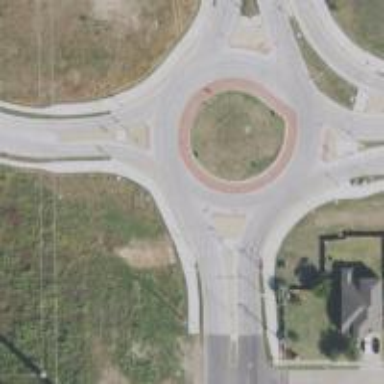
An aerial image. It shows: Tertiary road leading to roundabout.